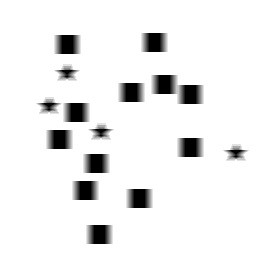
Squares: 12
Triangles: 0
Stars: 4
Total shapes: 16